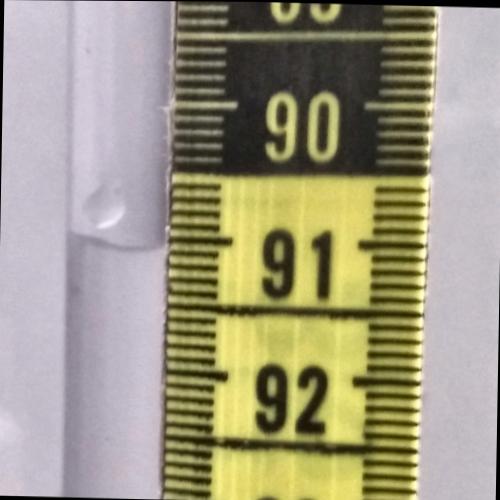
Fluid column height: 91.1 cm